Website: ulta-beauty
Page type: customer-info-address
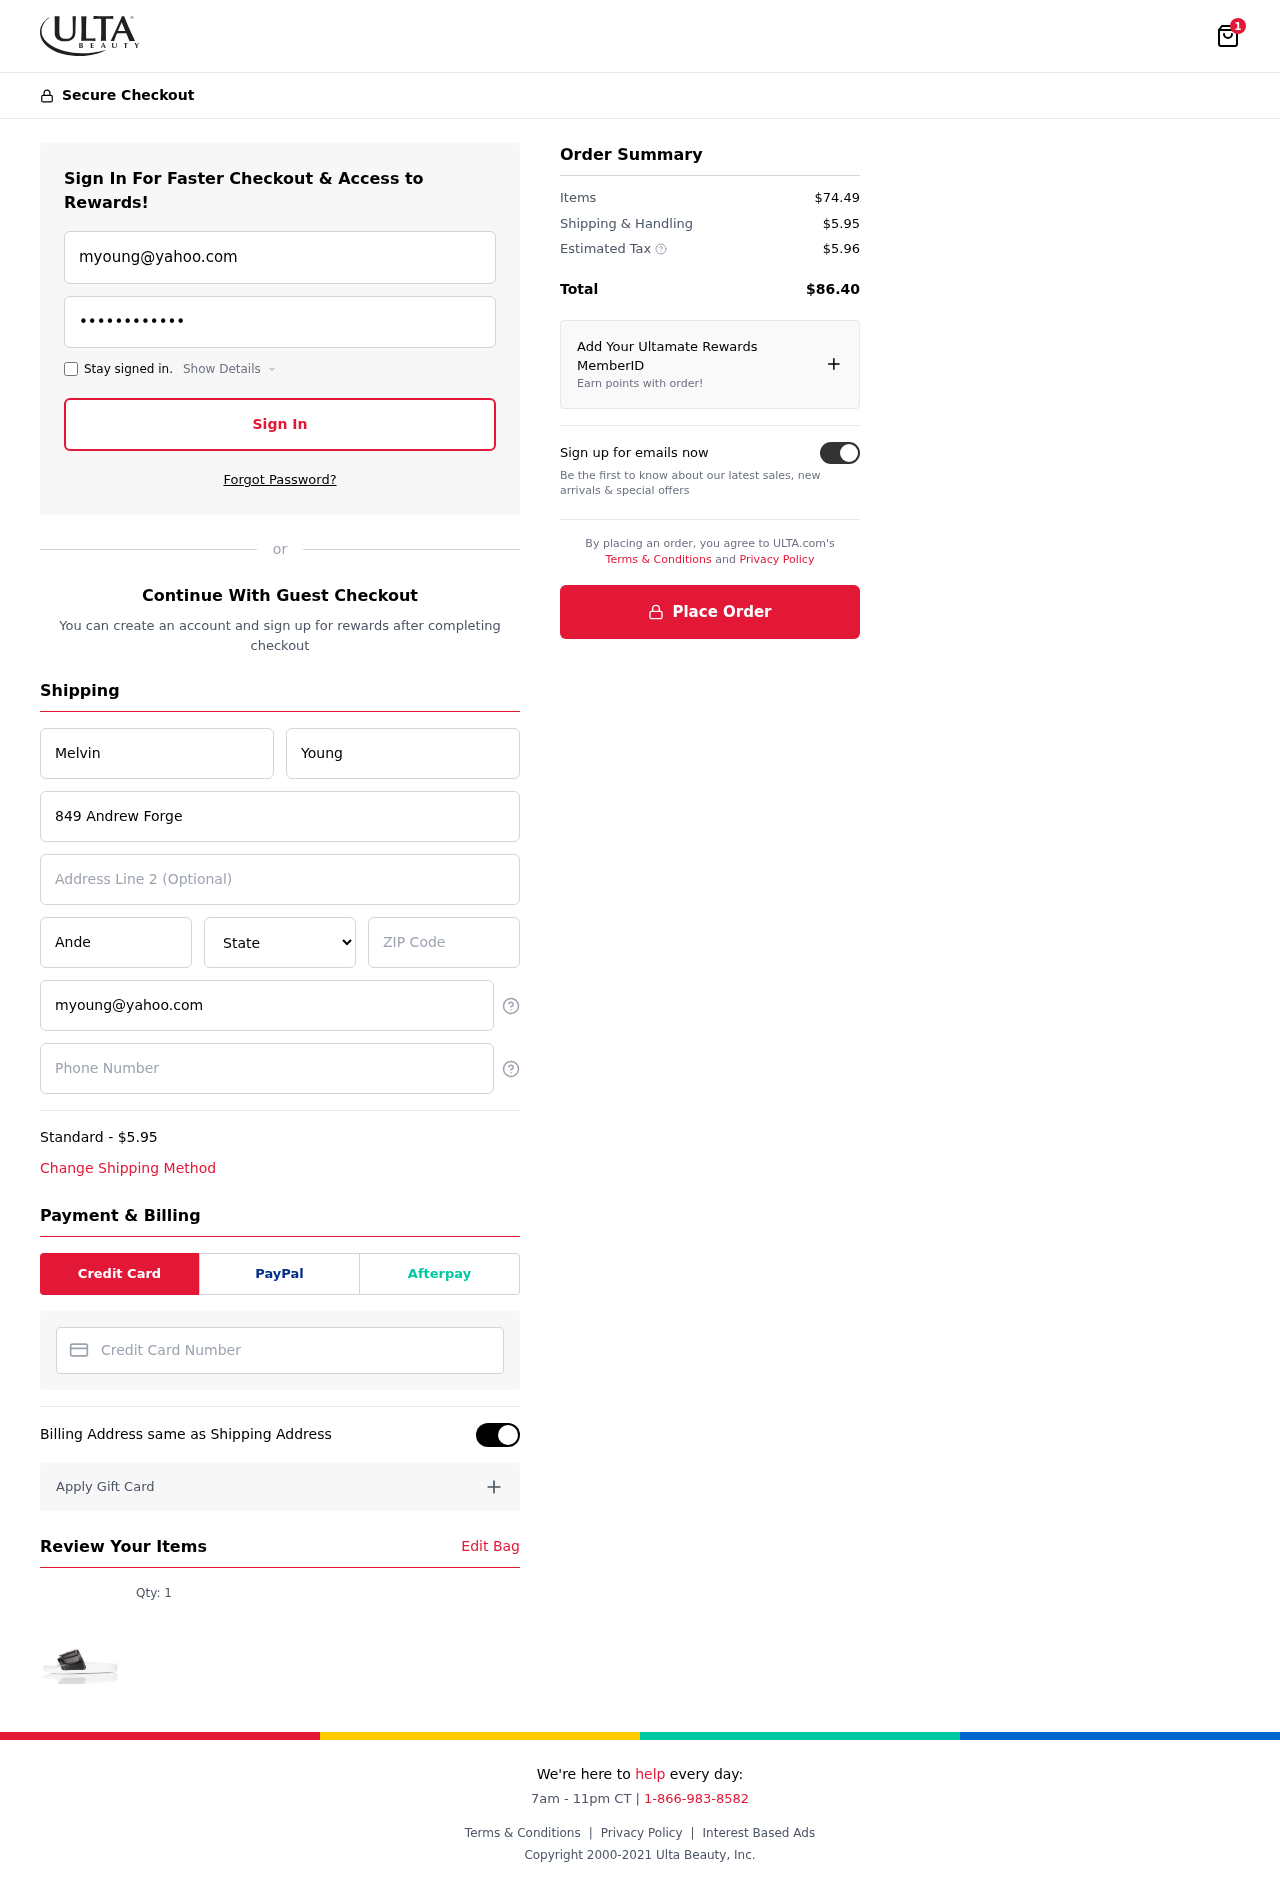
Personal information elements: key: PII_CARD_NUMBER
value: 2298 0534 8376 5794
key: PII_CITY
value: Andersonview
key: PII_EMAIL
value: myoung@yahoo.com
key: PII_FIRSTNAME
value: Melvin
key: PII_LASTNAME
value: Young
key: PII_PHONE
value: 7756432393
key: PII_POSTCODE
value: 32654
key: PII_STATE
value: Kentucky
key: PII_STREET
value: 849 Andrew Forge
Product elements: key: PRODUCT1_QUANTITY
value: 1
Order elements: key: ORDER_NUM_ITEMS
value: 1
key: ORDER_SHIPPING_COST
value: $5.95
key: ORDER_ITEMS_TOTAL
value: $74.49
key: ORDER_SHIPPING_COST2
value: $5.95
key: ORDER_TAX
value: $5.96
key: ORDER_TOTAL
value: $86.40